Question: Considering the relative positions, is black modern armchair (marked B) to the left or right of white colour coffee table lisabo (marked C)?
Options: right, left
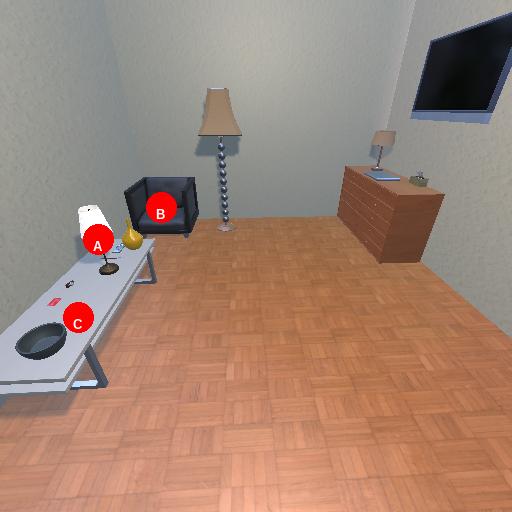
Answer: right